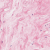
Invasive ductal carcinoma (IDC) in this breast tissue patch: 0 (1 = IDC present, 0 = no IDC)